Field crop: maize
Growth stage: 2
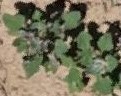
Species: chenopodium